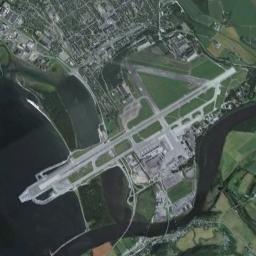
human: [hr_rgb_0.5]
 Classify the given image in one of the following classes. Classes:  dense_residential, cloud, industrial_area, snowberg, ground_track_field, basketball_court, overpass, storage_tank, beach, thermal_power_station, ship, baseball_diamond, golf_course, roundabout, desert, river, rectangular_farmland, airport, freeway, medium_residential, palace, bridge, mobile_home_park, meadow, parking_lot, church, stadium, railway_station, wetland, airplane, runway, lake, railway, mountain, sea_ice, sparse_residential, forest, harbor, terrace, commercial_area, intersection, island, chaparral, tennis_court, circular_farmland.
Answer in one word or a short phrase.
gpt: airport